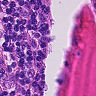
Metastatic tissue present: yes